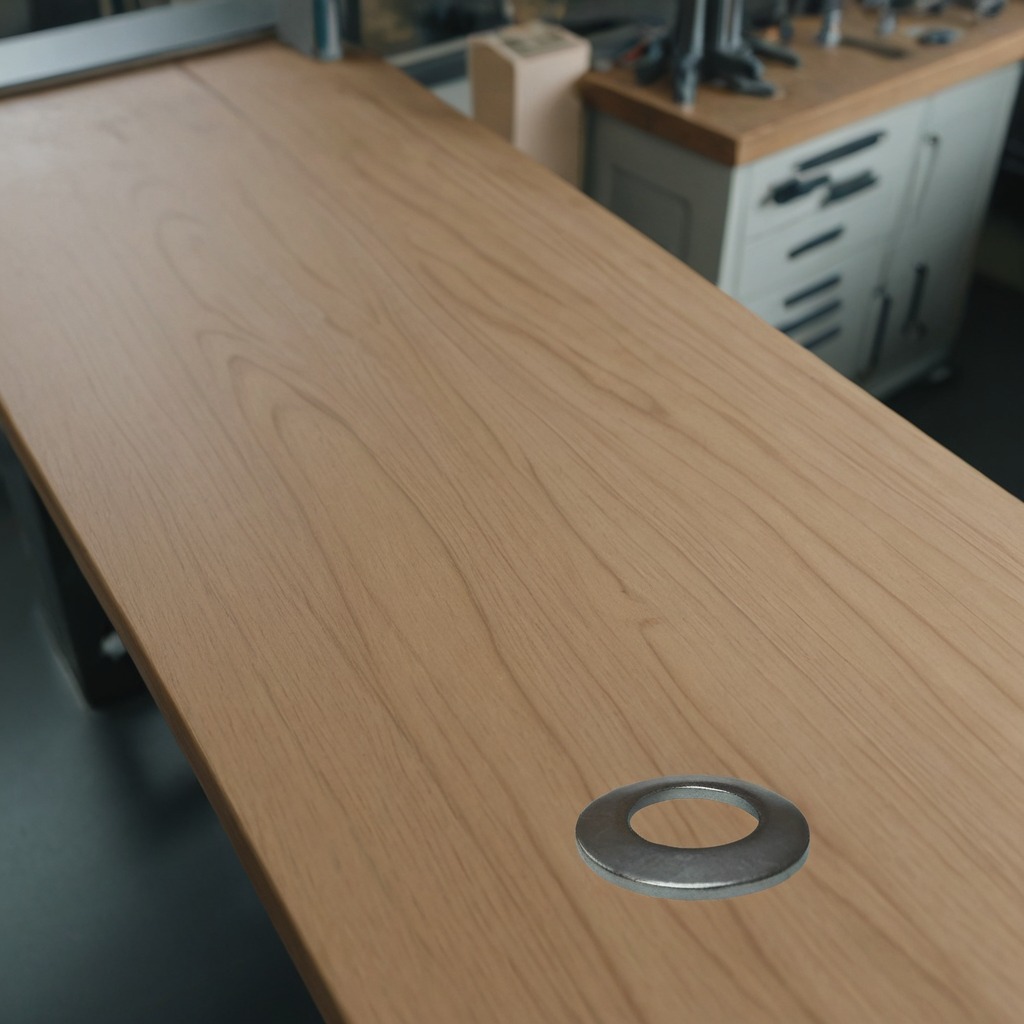
A flat metal washer lies on the workbench inside a coastal fishing gear workshop.